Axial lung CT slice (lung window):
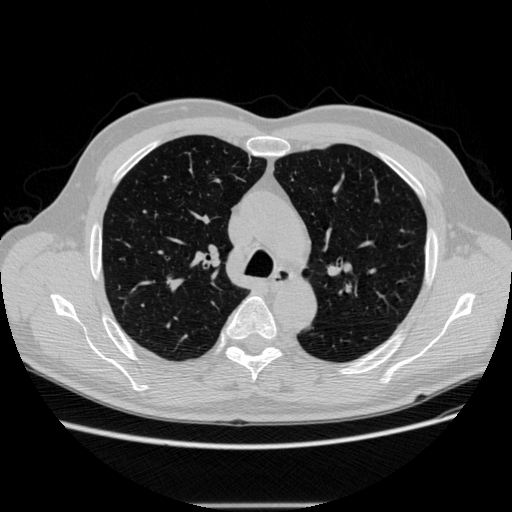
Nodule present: no